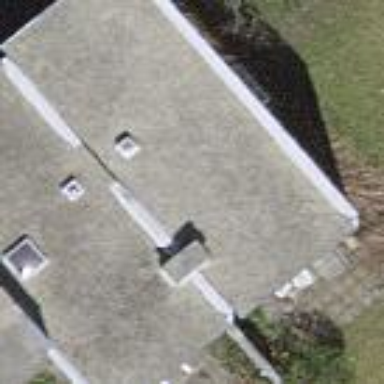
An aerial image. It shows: Semidetached house with flat roof.